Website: home-depot
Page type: review-order
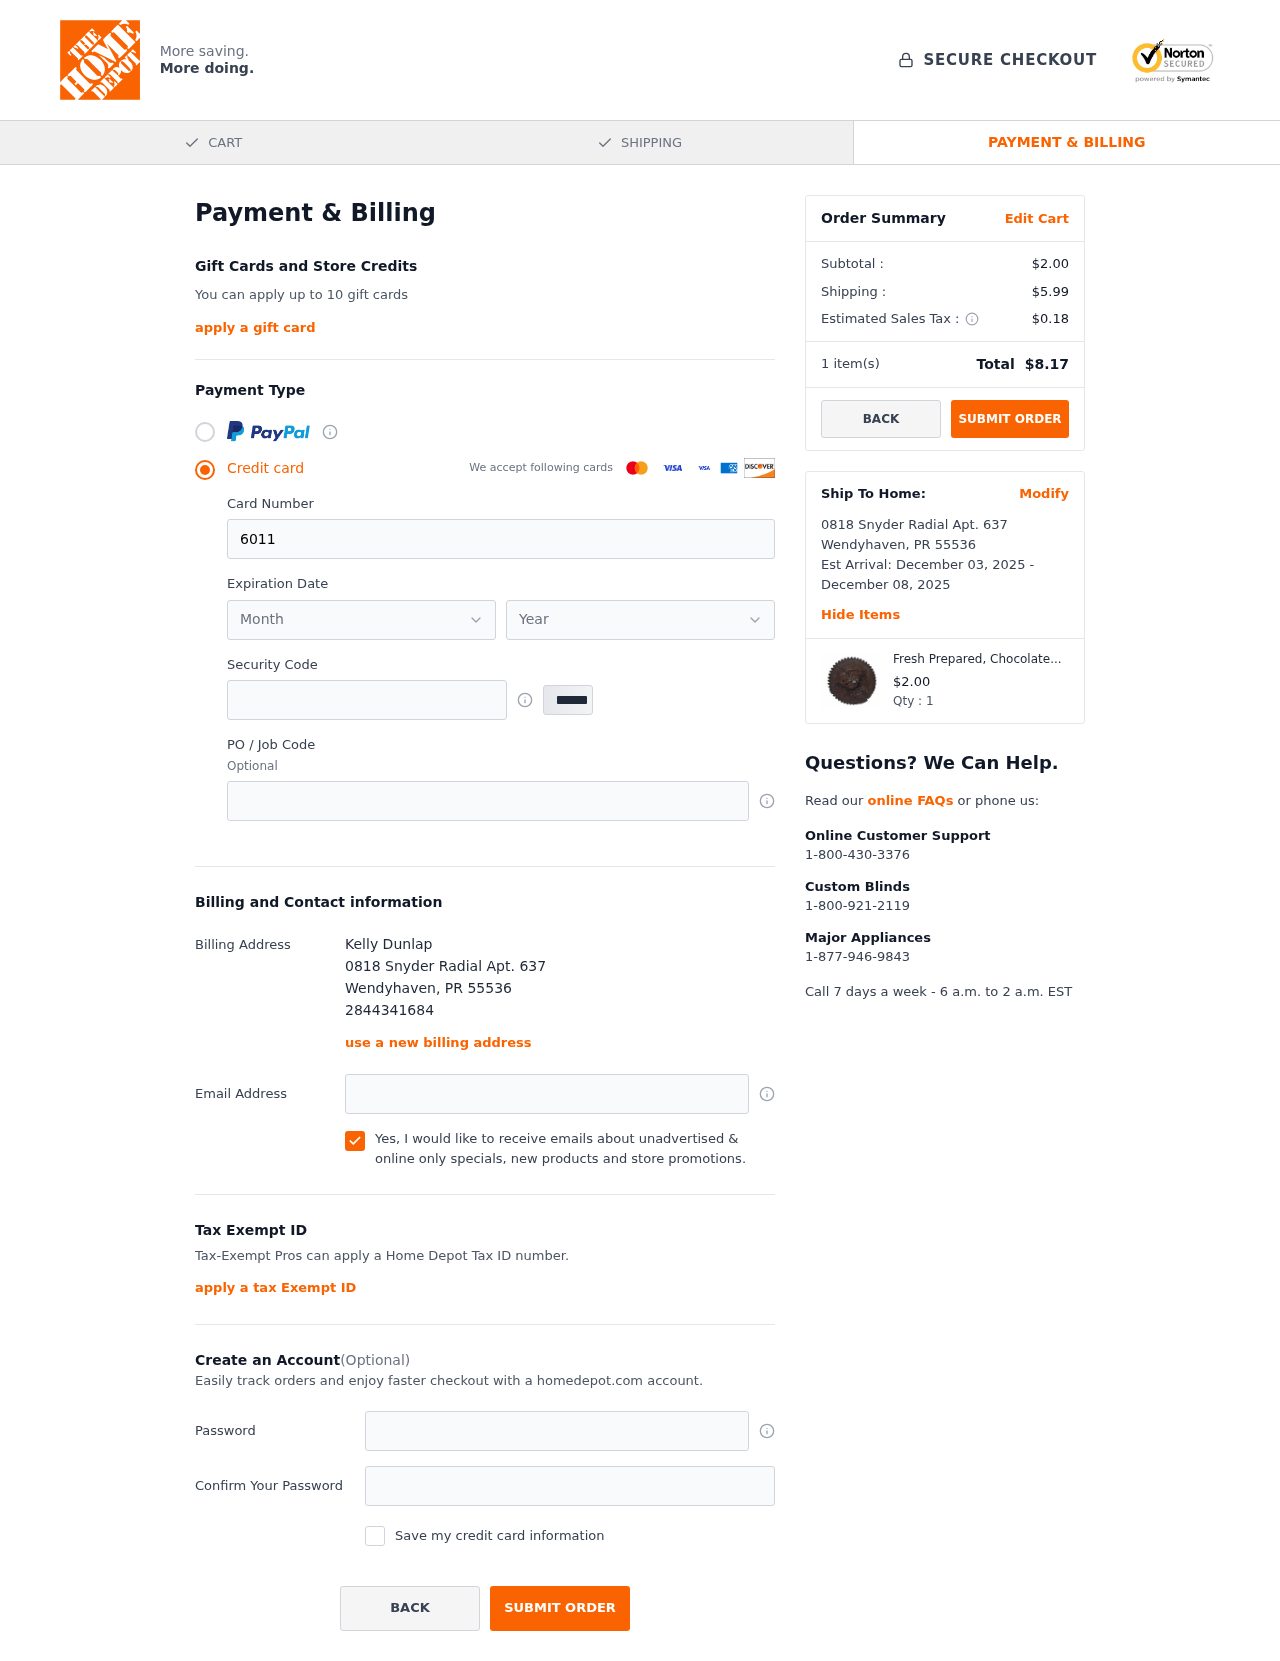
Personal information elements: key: PII_CARD_EXPIRY_MONTH
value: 02
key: PII_CARD_EXPIRY_YEAR
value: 26
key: PII_CITY
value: Wendyhaven
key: PII_FULLNAME
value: Kelly Dunlap
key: PII_PHONE
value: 2844341684
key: PII_POSTCODE
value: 55536
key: PII_STATE_ABBR
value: PR
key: PII_STREET
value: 0818 Snyder Radial Apt. 637
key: PII_CARD_NUMBER
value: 6011 0529 0559 9341
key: PII_CARD_CVV
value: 351
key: PII_EMAIL
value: kelly_dunlap@hotmail.com
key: PII_STATE
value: PR
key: PII_POSTCODE_FULL
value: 55536
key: PII_POSTCODE_NUMERIC
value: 55536
Product elements: key: PRODUCT1_NAME
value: Fresh Prepared, Chocolate Chip Muffin
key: PRODUCT1_PRICE
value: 2
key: PRODUCT1_QUANTITY
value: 1
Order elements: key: ORDER_SUBTOTAL
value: $2.00
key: ORDER_SHIPPING_COST
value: $5.99
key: ORDER_TAX
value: $0.18
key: ORDER_NUM_ITEMS
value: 1
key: ORDER_TOTAL
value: $8.17
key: ORDER_SHIPPING_DATE
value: December 03, 2025
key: ORDER_DELIVERY_DATE
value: December 08, 2025